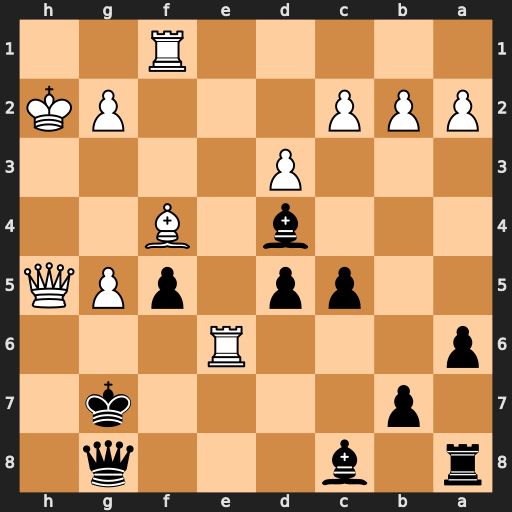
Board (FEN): r1b3q1/1p4k1/p3R3/2pp1pPQ/3b1B2/3P4/PPP3PK/5R2
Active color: b
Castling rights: -
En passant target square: -
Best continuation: Qxe6 c3 Be5 Qh6+ Qxh6+ gxh6+ Kf6 Bxe5+ Kxe5 Re1+ Kf6 Re8 Kg6